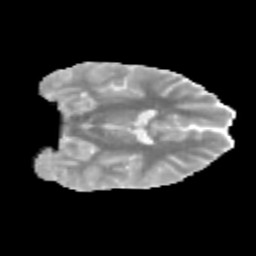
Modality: MD
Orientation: coronal
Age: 11
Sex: male
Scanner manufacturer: siemens
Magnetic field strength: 3 T
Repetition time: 3.8 s
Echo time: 0.07 s